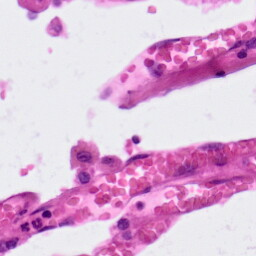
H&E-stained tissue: Lung